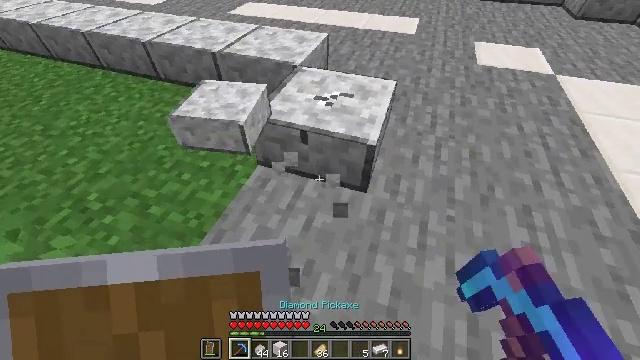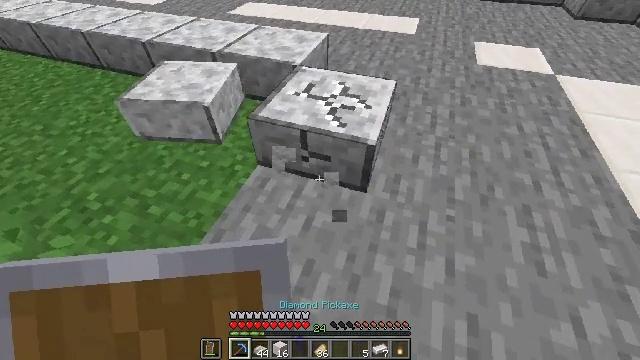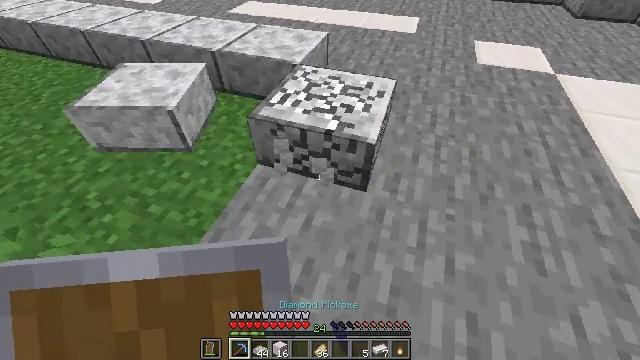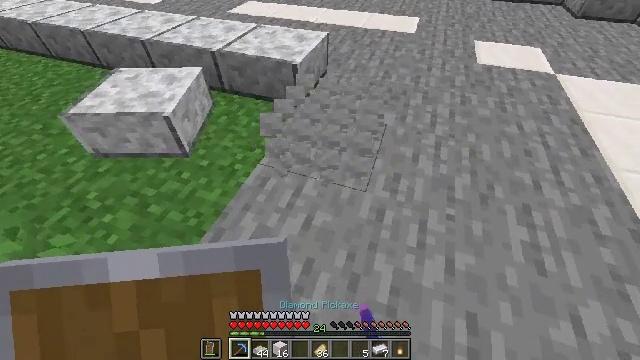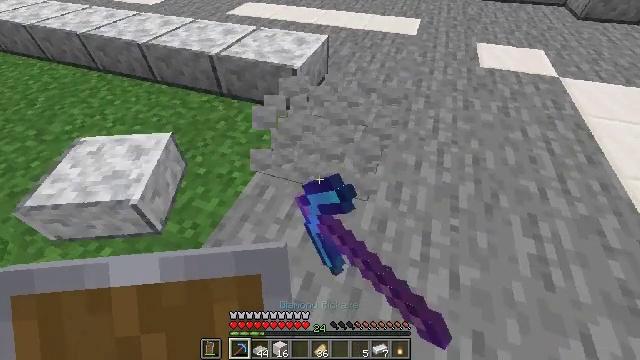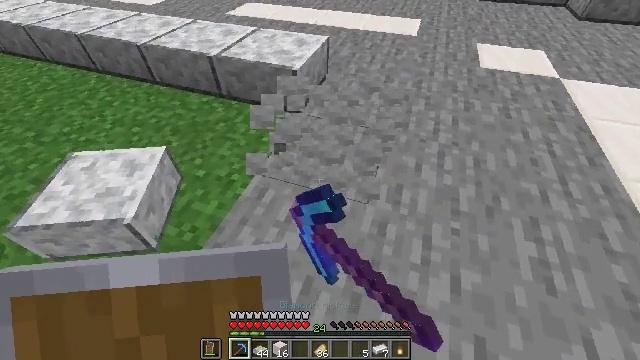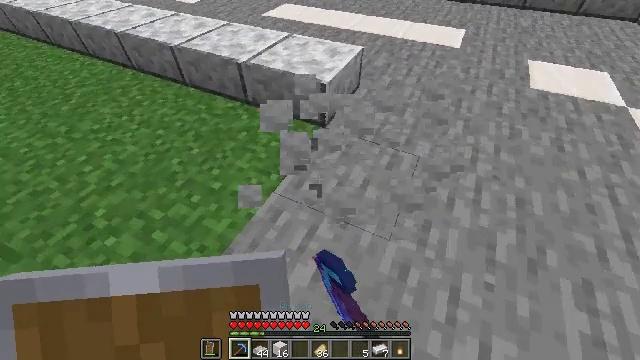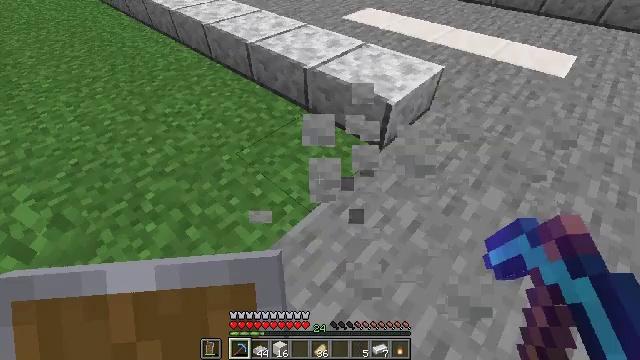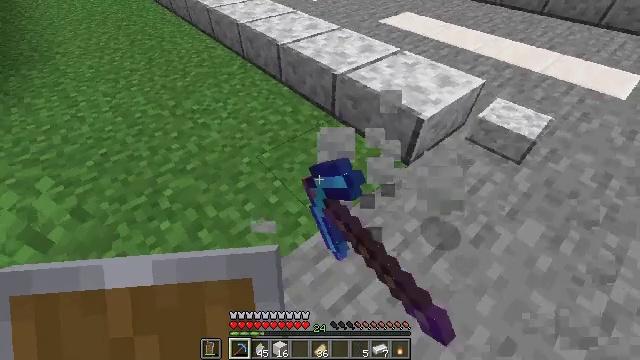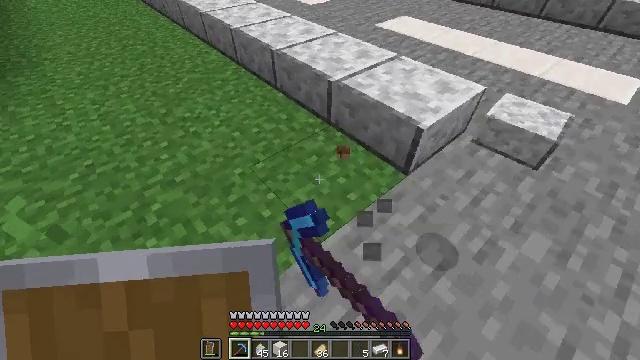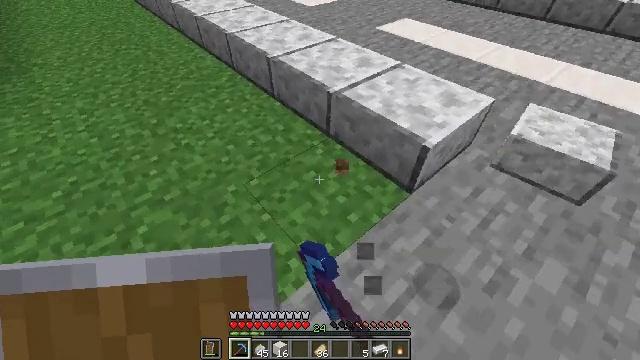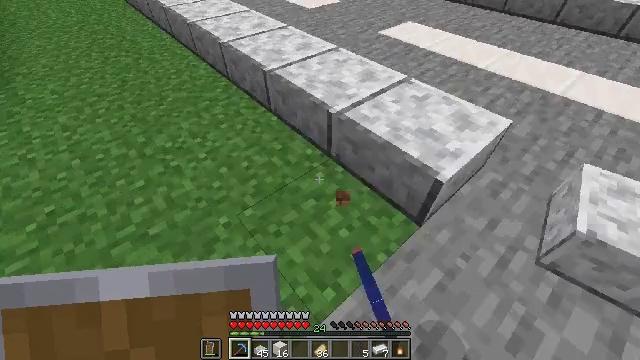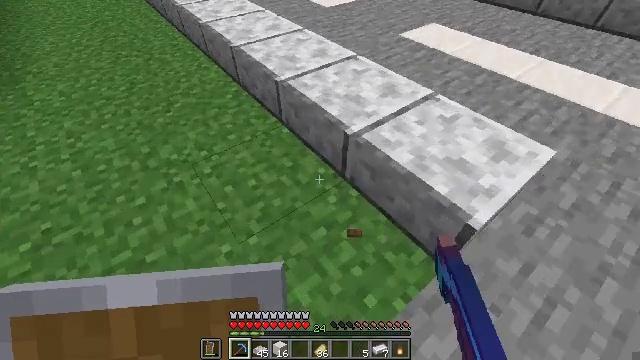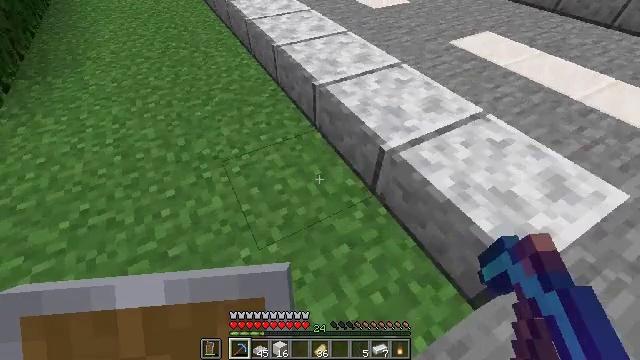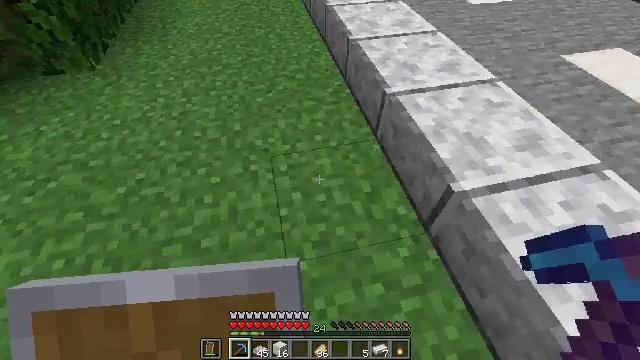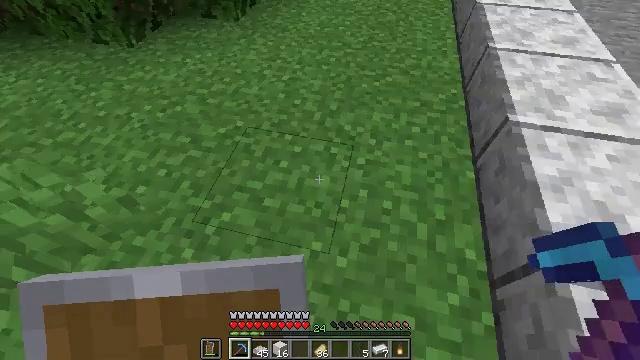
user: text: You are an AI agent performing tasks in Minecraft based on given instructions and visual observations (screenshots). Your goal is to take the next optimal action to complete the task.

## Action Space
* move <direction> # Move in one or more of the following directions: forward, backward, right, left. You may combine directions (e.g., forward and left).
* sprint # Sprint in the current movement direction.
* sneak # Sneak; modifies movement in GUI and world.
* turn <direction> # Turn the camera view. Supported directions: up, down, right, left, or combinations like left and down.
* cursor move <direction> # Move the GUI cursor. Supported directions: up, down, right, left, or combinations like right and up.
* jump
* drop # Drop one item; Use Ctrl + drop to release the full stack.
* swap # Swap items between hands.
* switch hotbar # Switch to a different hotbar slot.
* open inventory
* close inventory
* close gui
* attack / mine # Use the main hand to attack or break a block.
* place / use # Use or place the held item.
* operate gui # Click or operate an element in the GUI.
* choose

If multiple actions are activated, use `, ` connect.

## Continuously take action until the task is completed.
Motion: motion action
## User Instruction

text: Break the polished diorite slab for reuse.
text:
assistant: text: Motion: attack / mine
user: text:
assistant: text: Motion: attack / mine
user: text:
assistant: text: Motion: attack / mine
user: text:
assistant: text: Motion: move forward, attack / mine
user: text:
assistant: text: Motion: move forward, attack / mine
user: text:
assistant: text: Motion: move forward, turn left, attack / mine
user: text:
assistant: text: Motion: move forward, turn left, attack / mine
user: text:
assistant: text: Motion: move forward, turn left
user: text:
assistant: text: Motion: move forward
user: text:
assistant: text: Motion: move forward
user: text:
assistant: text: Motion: move forward
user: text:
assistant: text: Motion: move forward, turn left
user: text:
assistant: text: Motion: move forward, turn left
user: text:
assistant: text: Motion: move forward, turn left and down
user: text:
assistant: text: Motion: turn left and down
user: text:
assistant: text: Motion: turn left and down
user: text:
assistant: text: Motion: move right
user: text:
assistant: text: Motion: move right
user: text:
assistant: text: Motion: move right, turn left
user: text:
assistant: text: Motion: move right, turn left
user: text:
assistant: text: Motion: move right, turn left
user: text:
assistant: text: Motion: move right, turn left
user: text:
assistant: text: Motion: move right, turn left
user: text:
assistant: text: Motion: move right, turn up
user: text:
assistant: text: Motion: move right
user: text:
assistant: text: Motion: move right, switch to hotbar 2
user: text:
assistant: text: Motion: move right, switch to hotbar 2
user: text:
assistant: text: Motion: move right, turn left and up
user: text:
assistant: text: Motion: move right, turn left and up
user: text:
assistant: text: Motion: turn left and up